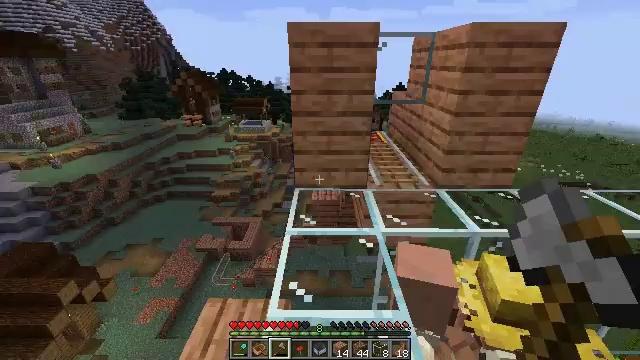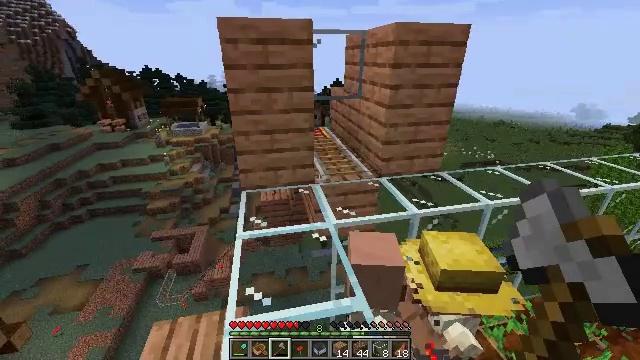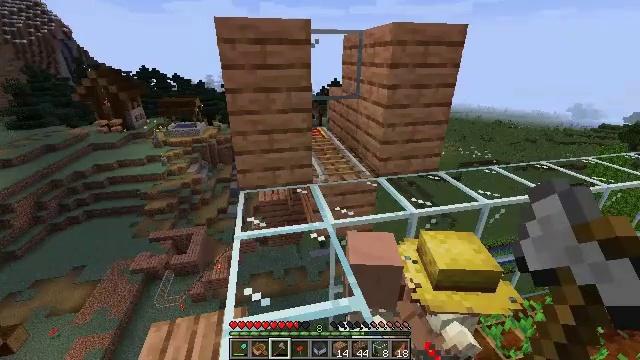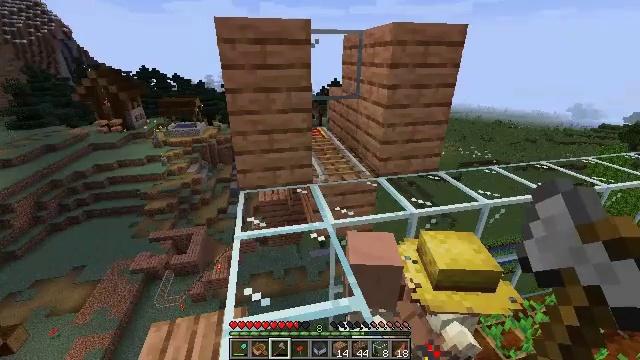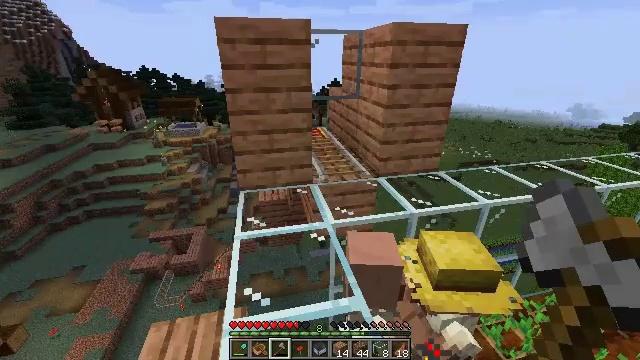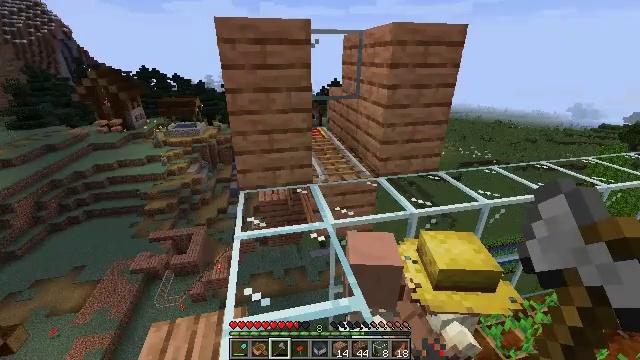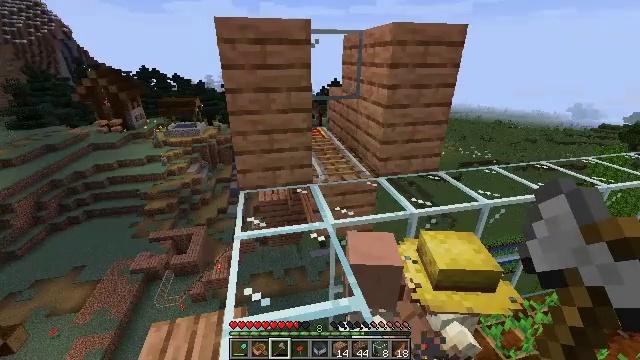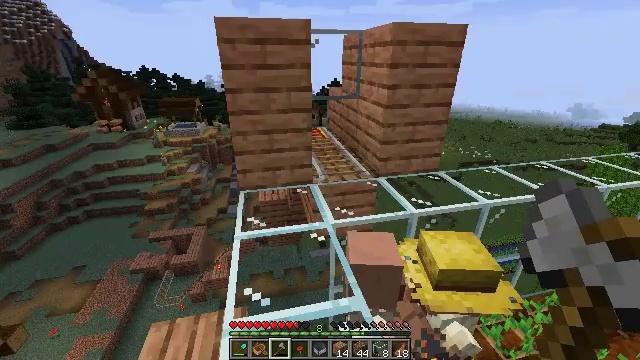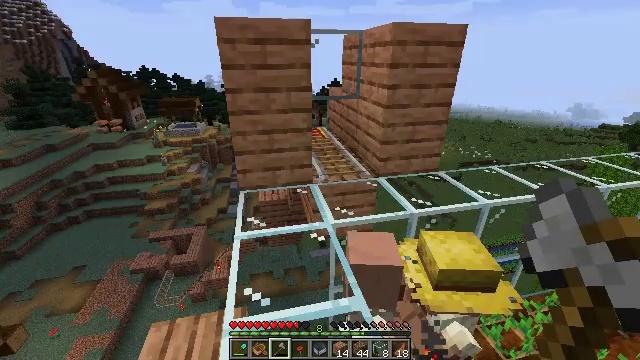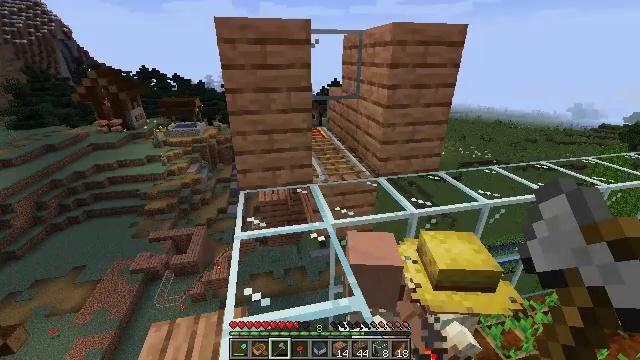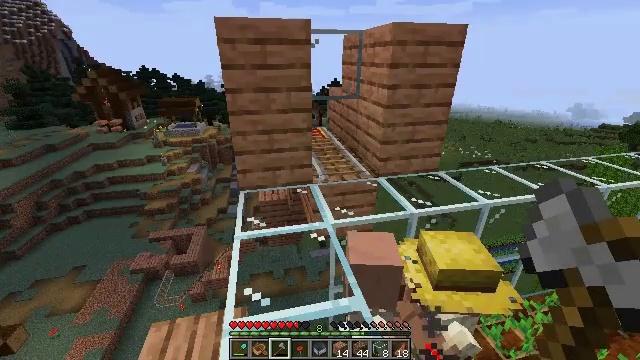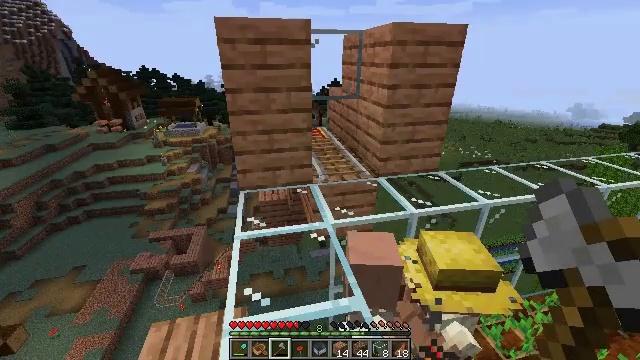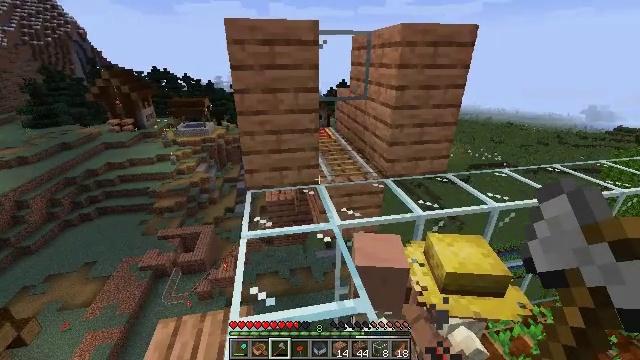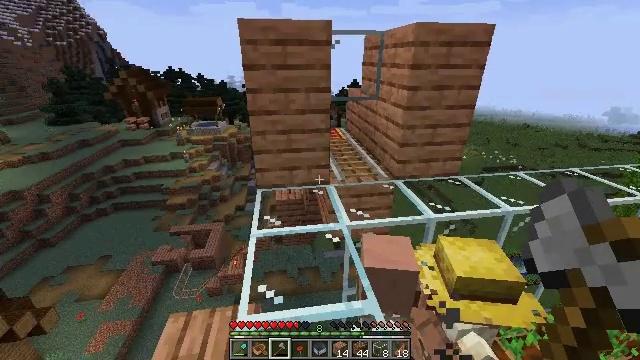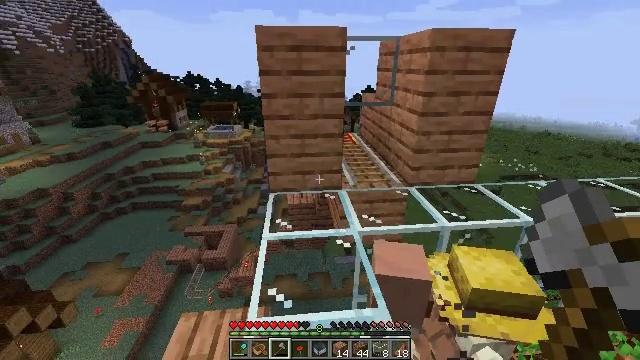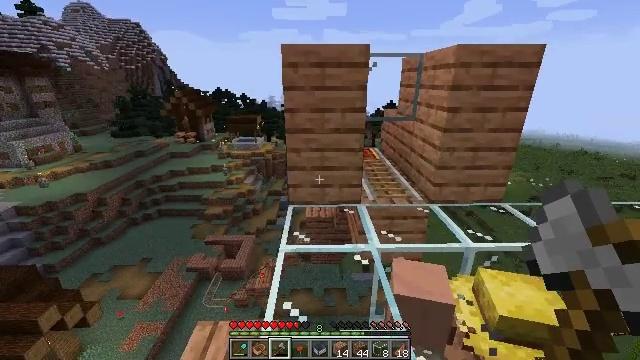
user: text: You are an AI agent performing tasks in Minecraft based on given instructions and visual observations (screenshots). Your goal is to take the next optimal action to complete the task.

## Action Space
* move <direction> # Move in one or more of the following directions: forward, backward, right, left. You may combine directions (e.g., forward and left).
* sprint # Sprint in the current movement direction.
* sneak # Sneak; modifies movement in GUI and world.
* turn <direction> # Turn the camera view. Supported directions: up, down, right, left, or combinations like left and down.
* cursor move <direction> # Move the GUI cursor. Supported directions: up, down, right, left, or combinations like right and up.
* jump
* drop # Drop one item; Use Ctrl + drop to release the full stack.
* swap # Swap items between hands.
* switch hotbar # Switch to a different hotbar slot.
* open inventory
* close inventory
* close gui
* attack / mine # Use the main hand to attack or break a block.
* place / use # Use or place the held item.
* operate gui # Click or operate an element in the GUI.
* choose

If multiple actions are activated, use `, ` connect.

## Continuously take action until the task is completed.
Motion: motion action
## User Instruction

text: Harvest jungle planks from a wall or floor.
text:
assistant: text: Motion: turn right
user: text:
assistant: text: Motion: no_op
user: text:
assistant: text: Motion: no_op
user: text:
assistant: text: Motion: no_op
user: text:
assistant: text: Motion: no_op
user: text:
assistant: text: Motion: no_op
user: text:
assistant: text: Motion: no_op
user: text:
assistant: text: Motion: no_op
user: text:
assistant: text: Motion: no_op
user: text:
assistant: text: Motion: no_op
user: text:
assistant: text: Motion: no_op
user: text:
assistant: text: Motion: turn left
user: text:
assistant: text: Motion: turn left
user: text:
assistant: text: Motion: turn left and up
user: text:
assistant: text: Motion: turn left and up
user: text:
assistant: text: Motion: move forward, turn left and up
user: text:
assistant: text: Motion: move forward, turn up
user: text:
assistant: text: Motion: move forward, turn up
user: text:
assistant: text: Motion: move forward
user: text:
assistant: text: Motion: move forward
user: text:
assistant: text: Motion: turn right
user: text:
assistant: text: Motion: attack / mine
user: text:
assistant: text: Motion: attack / mine
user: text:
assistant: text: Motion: attack / mine
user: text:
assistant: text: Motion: turn right, attack / mine
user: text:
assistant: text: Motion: turn right, attack / mine
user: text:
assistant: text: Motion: attack / mine
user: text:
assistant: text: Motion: attack / mine
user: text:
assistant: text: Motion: attack / mine
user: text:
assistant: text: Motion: attack / mine